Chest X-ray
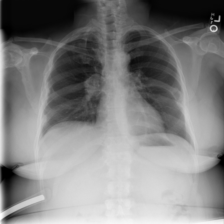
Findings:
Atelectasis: negative
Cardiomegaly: negative
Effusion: negative
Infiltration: negative
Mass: negative
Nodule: negative
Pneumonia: negative
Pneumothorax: negative
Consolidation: negative
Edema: negative
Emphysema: negative
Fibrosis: negative
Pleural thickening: negative
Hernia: negative